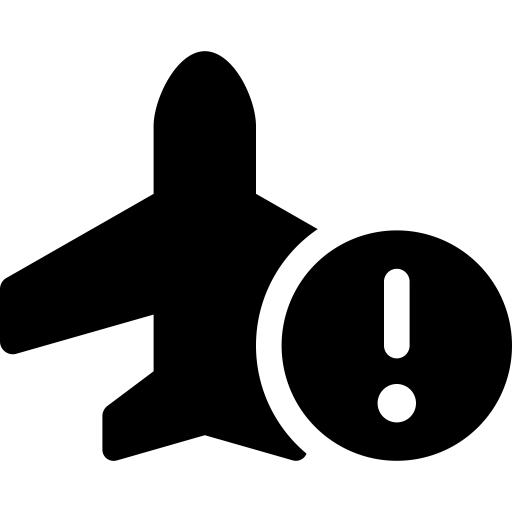
Tags: icon, FontAwesome, fa-icon, solid, plane, circle, exclamation